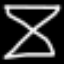
Label: hourglass